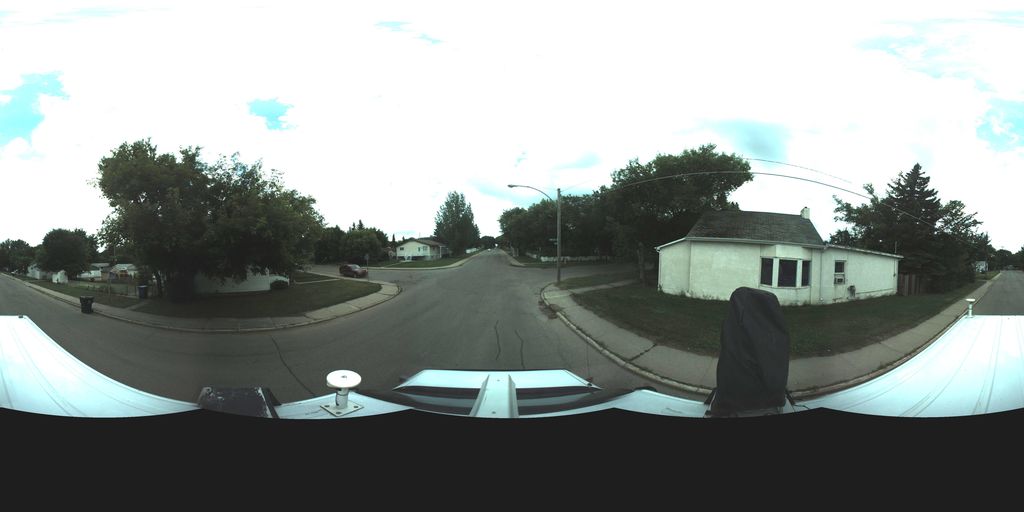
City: saskatoon